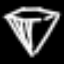
Label: diamond